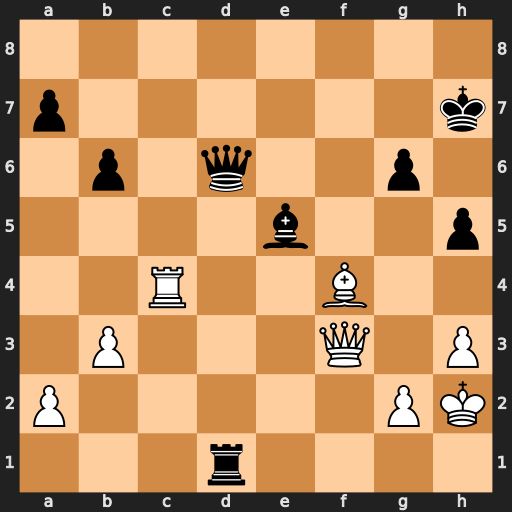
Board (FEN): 8/p6k/1p1q2p1/4b2p/2R2B2/1P3Q1P/P5PK/3r4
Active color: w
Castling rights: -
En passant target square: -
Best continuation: Qb7+ Qd7 Qxd7+ Rxd7 Bxe5